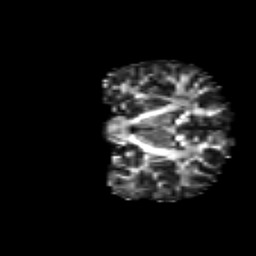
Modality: FA
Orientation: coronal
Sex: male
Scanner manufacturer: siemens
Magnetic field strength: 3 T
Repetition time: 5 s
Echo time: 0.071 s